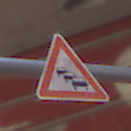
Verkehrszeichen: Stau
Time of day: MorningAfternoon
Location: Outdoor (Urban)
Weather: Clear
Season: NotSpecified
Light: Natural